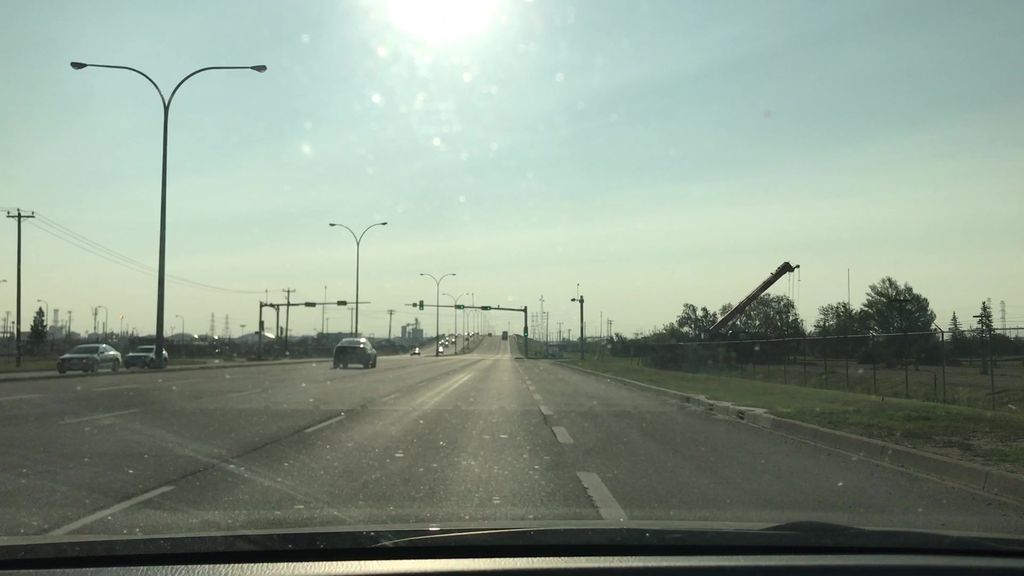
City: edmonton